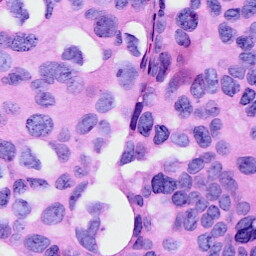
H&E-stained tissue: Breast